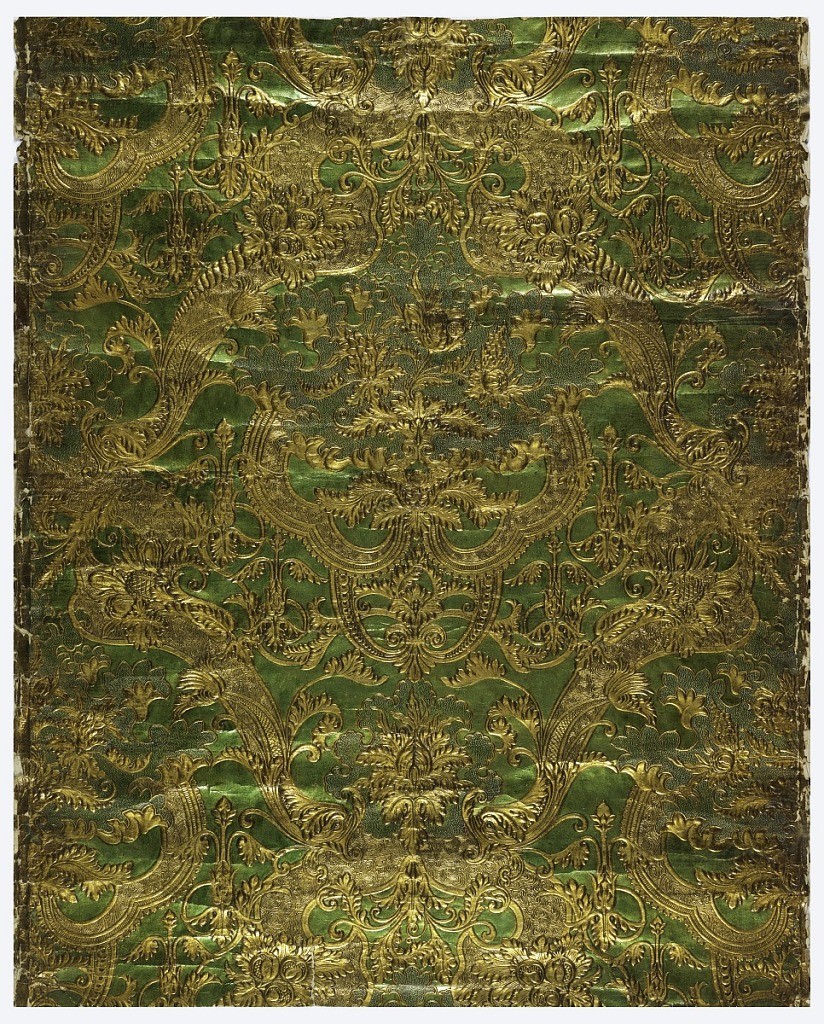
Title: Sidewall
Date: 1875–99
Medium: Block-printed paper, embossed
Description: Imitation leather. Embossed symmetrical rococo floral and foliate pattern, with some areas in stippled texture; printed in metallic bright green and metallic gold.